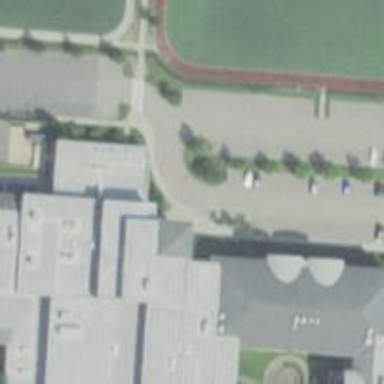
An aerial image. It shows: School.